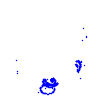
Particle: kaon